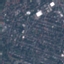
Land use / land cover class: Residential